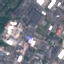
Label: Industrial